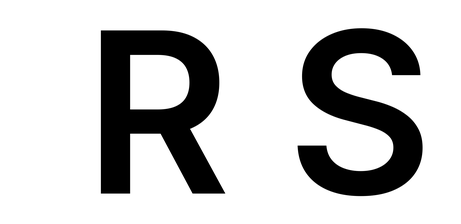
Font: Inter_SemiBold